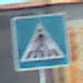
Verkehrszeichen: FussgaengerueberwegRechts
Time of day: MorningAfternoon
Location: Outdoor (Suburban)
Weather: Clear
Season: NotSpecified
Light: Natural